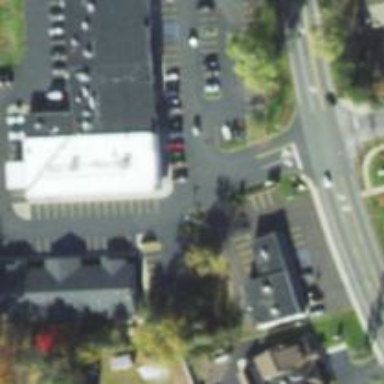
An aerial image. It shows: Pharmacy providing healthcare services.